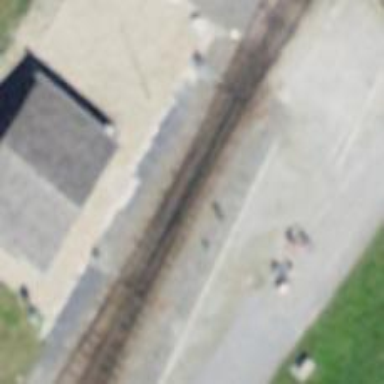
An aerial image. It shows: Railway switch.